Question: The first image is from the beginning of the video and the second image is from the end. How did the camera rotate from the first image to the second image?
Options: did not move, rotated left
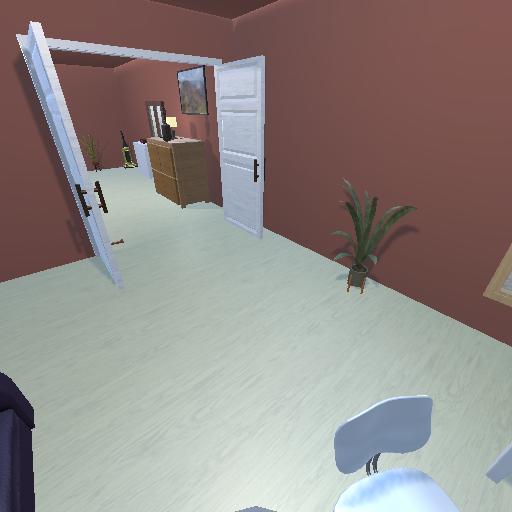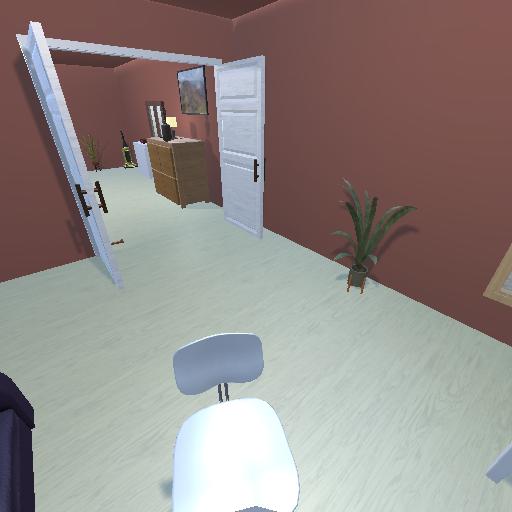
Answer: did not move